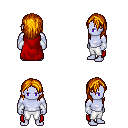
a pixel art fantasy rpg character, male body template, dark elf, purple skin, red cape, white pants, dark blonde long hairstyle, white cloth bracers, four views (front, back, left, right), 2x2 character sprite sheet, small pixel art, hard edges, no anti-aliasing